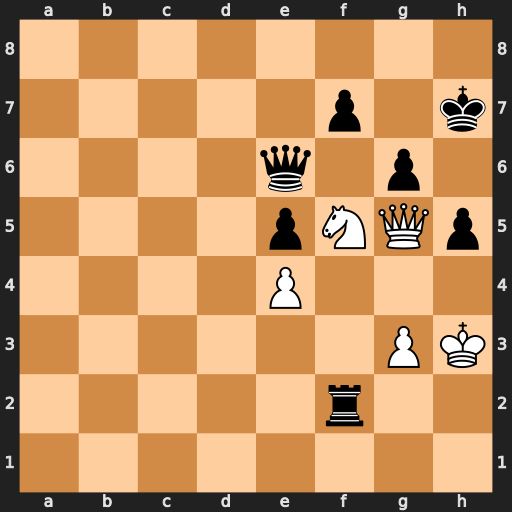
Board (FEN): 8/5p1k/4q1p1/4pNQp/4P3/6PK/5r2/8
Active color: w
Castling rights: -
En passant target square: -
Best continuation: Qh6+ Kg8 Qg7#